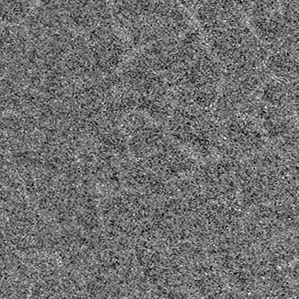
Label: frost